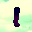
Label: 1